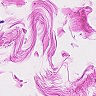
Metastatic tissue present: no